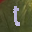
Label: 1